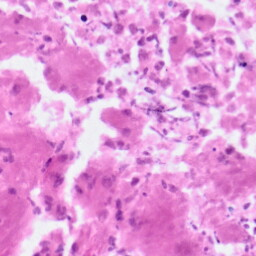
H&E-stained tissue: Pancreatic